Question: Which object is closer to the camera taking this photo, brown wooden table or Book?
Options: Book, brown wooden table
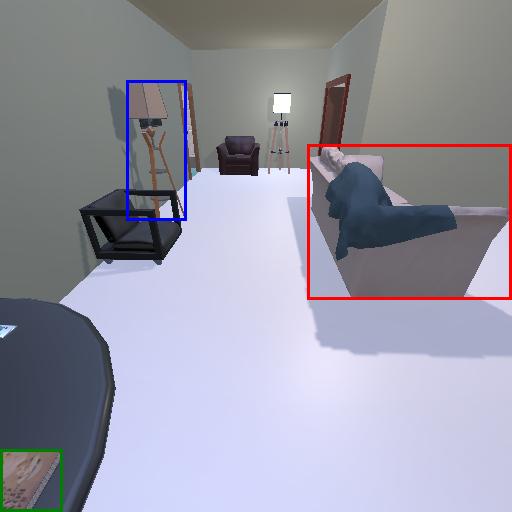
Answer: Book